Question: when I want to save a T4 template Visual studio return me this warning below:

What does this mean?
Visual Studio 2010 (installed service pack)
Windows 7 64 bit
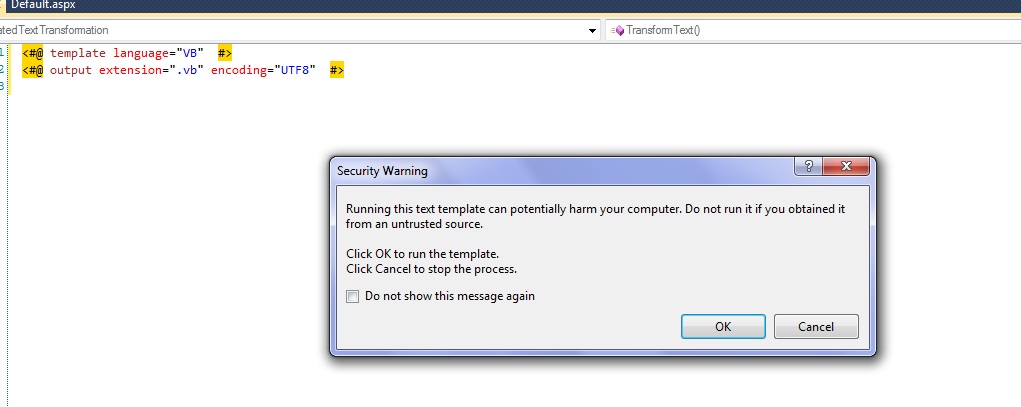
Answer: T4 templates are scripts that are executed; essentially, they are like any other application on your machine, except they are not signed binaries. They run under the same user rights as the account that is running Visual Studio. Hypothetically, I could send you a T4 template that (if you don't run as a normal user) could spawn other processes, delete all files under your Documents folder, and turn your development machine into my own personal SMTP server.
The warning is there to remind people that copypaste template code from a random blog that, yes, if someone wanted to do you harm, they could slip some malicious code in a T4 template and sucker you into running it for them on your machine.